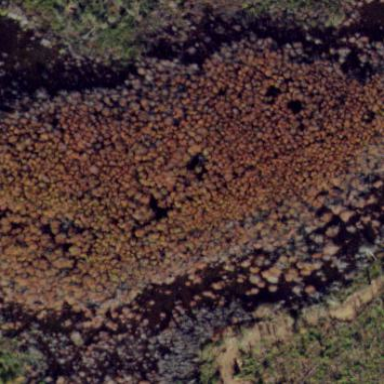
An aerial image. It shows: Marshy wetland area.